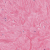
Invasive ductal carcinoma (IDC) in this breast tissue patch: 1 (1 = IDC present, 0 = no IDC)